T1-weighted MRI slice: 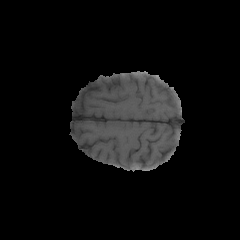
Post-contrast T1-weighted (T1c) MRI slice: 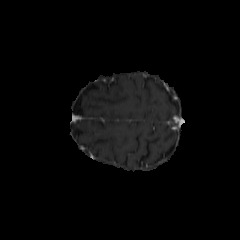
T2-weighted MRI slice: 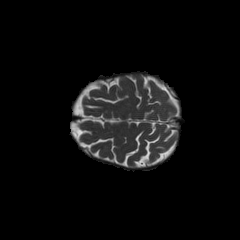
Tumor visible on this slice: no